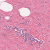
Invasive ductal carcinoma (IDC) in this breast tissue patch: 0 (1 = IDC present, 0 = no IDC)